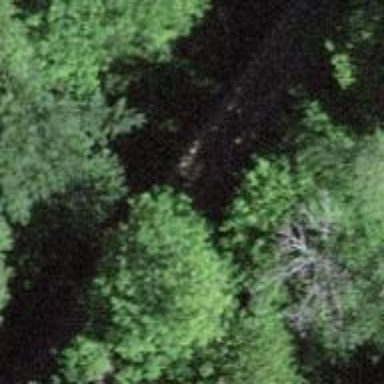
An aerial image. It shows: Abandoned railway track with gravel surface of grade2 tracktype. The track is situated on embankment.